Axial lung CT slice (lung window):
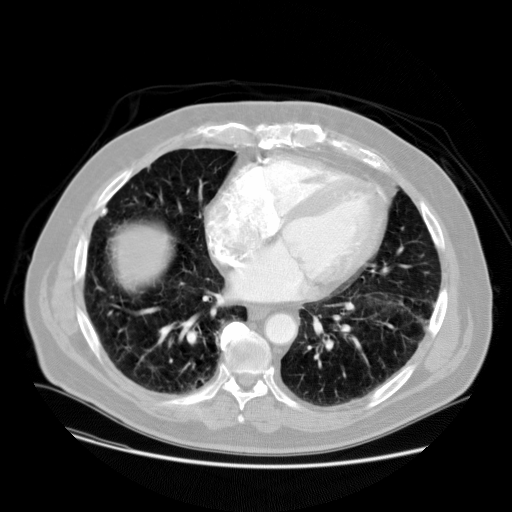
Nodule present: no